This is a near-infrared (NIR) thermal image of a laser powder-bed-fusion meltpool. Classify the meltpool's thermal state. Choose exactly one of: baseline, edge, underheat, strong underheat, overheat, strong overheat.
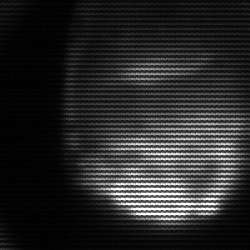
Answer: edge